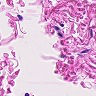
Metastatic tissue present: no